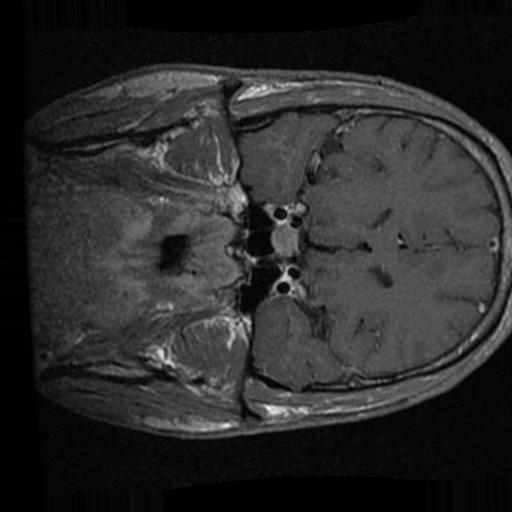
Label: brain_tumor